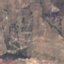
Label: PermanentCrop